Question: I tried to ask a <URL> question but I think i may have been overly specific so I'll zoom out to get a better advice.
I'm trying to create a composite/custom component that will accept two attributes
1. A list of strings --> names of fields
2. a list of lists of <String, Value> --> groups of fields with <fieldName, fieldValue>
example values:
1. [Street, Country, State, ZipCode]
2. [{(Street, Greenfield), (Country, USA)}, {(Country, Canada), (ZipCode, 3333)}]
The component will render this, based on the attributes:

The reason I am having difficulties with this component is that I don't know what's the proper way to maintain placeholders for fields that were not entered originally but can be added by the user through the component.
In the above example, for the first set, these would be 'State' and 'ZipCode'.
My Idea was to create a dummy object with all the fields and on submittion copy the dummy object's values to the data structure passed in the attributes.
The problem I was facing was not knowing how to read the values on component creation and altering the List passed through the attribute on submission.
I will add sample code soon (Although that shouldn't be a crucial for answering this question)
Thank you just for reading this far!! :-)
(Again, not required for answering the question but may be helpful to understand my challenge)
The Composite Component Code:
'''
<cc:interface componentType="dynamicFieldList">
<cc:attribute name="styleClass" default="fieldType" />
<cc:attribute name="form" default="@form"
shortDescription="If used, this is the name of the form that will get executed" />
<cc:attribute name="list" type="java.util.List" required="true"
shortDescription="The values of the list. The type must be List of FieldGroup" />
<cc:attribute name="groupTypes" type="java.util.List" required="true"
shortDescription="The types that will be available to choose from for each field. The type of this must be List of FieldType" />
</cc:interface>
<cc:implementation>
<h:dataTable id="table" value="#{cc.model}" var="fieldGroup">
<h:column>
<ui:repeat var="field" value="#{fieldGroup.values}">
<utils:fieldType value="#{field.value}" type="#{field.type}"/>
</ui:repeat>
</h:column>
<h:column>
<h:commandButton value="delete" action="#{cc.remove}">
<f:ajax render="#{cc.attrs.form}" execute="#{cc.attrs.form}" />
</h:commandButton>
</h:column>
</h:dataTable>
<h:commandButton value="add" action="#{cc.add}">
<f:ajax render="#{cc.attrs.form}" execute="#{cc.attrs.form}" />
</h:commandButton>
</cc:implementation>
'''
The component bean java code:
'''
@FacesComponent(value = "dynamicFieldGroupList")
// To be specified in componentType attribute.
@SuppressWarnings({ "rawtypes", "unchecked" })
// We don't care about the actual model item type anyway.
public class DynamicFieldGroupList extends UIComponentBase implements NamingContainer
{
private transient DataModel model;
private List<FieldGroup> displayList;
public DynamicFieldGroupList()
{
super();
List<FieldGroup> list = new ArrayList<FieldGroup>();
for (FieldGroup group : getList()){
FieldGroup currGroup = new FieldGroup("Untitled");
//Assumption - Each type may exist only once in a group.
Map<FieldType, FieldDetail> hash = new HashMap<FieldType, FieldDetail>();
for (FieldDetail detail: group.getDetails()){
hash.put(detail.getType(), detail);
}
// While creating the dummy object, insert values the exist or placeholders if they don't.
for (FieldType type : getGroupTypes()){
if (hash.containsKey(type)){
currGroup.addDetail(hash.get(type));
} else {
currGroup.addDetail(new FieldDetail(type,null));
}
}
list.add(currGroup);
}
// Assign the created list to be the displayed (dummy) object
setDisplayList(list);
}
public void add()
{
// Add a new group of placeholders
FieldGroup group = new FieldGroup("Untitled");
for (FieldType type: getGroupTypes()){
group.addDetail(new FieldDetail(type, null));
}
getList().add(group);
}
public void remove()
{
getDisplayList().remove(model.getRowData());
}
@Override
public String getFamily()
{
return "javax.faces.NamingContainer"; // Important! Required for
// composite components.
}
public DataModel getModel()
{
if (model == null)
model = new ListDataModel(getDisplayList());
return model;
}
private List<FieldGroup> getList()
{ // Don't make this method public! Ends otherwise in an infinite loop
// calling itself everytime.
return (List) getAttributes().get("list");
}
private List<FieldType> getGroupTypes()
{ // Don't make this method public! Ends otherwise in an infinite loop
// calling itself everytime.
return (List) getAttributes().get("groupTypes");
}
public void setDisplayList(List<FieldGroup> displayList)
{
this.displayList = displayList;
}
public List<FieldGroup> getDisplayList()
{
return displayList;
}
}
'''
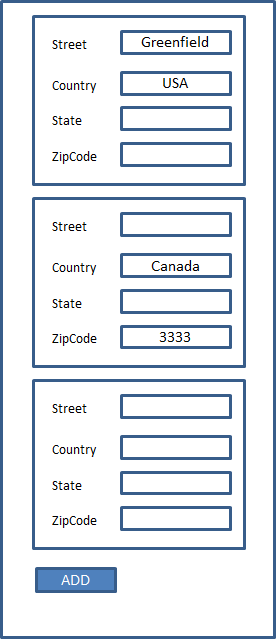
Answer: You can use a 'Map' to hold the values for each group.
'''
Map<String, Object> values = new HashMap<String, Object>();
'''
Assuming that you've all those maps in a 'List<Map<String, Object>>' and the field names in a 'List<String>', then you can get/set them all basically as follows
'''
<ui:repeat value="#{allValues}" var="values">
<ui:repeat value="#{fieldNames}" var="fieldName">
<h:outputLabel value="#{fieldName}" />
<h:inputText value="#{values[fieldName]}" />
<br/>
</ui:repeat>
</ui:repeat>
'''